Question: I have the following query; can you help me with it? I have comboAmount and TotalPrice, I want TotalPrice + Combo Amount add into newComboAmount, but it's showing me a wrong result because my ComboUniqueId is different from other please check below picture and query
'''
SELECT
CAST(CASE
WHEN a.TotalPrice != 0
THEN 1
ELSE 0
END AS bit) AS CheckOtherPrice,
a.OrderDetailId, a.ItemId,
b.ItemCode, b.ItemName,
e.GroupName,
a.Quantity, a.Price, a.TotalPrice,
a.OrderId, ISNULL(a.ComboId, 0) ComboId,
(a.ComboAmount + SUM(a.TotalPrice) OVER (ORDER BY a.OrderDetailId)) AS new_comboamount,
a.ComboGroupId, a.ComboAmount, a.ComboUniqueId,
c.ComboName, d.GroupName ComboGroupName,
a.OfferMasterId
FROM
OrderDetail a
INNER JOIN
ItemMaster b ON a.ItemId = b.ItemId AND a.OrderId IN (985)
INNER JOIN
ItemGroup e ON b.ItemGroupId = e.ItemGroupId
LEFT JOIN
ComboMaster c ON a.ComboId = c.ComboId
LEFT JOIN
ComboGroup d ON a.ComboGroupId = d.GroupId
'''

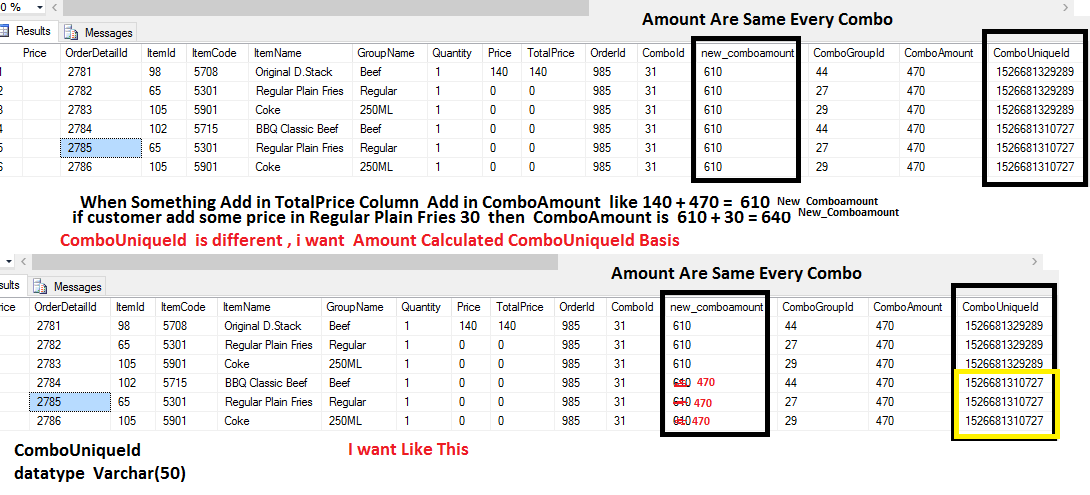
Answer: I think you just need a 'partition by':
'''
( a.ComboAmount + sum(a.TotalPrice) over (partition by combouniqueid order by a.OrderDetailId) ) as new_comboamount
'''